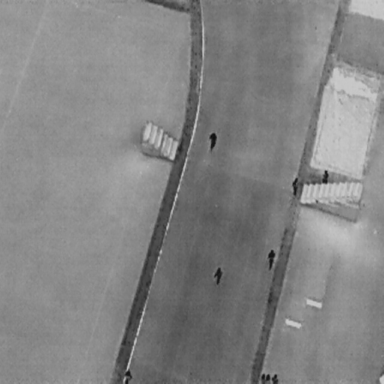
There are nine People in the infrared image.